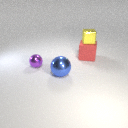
large red rubber cube below small yellow metal cube